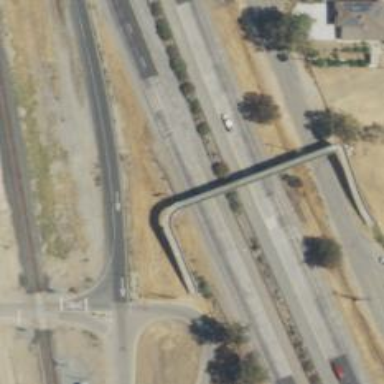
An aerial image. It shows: Footway bridge.